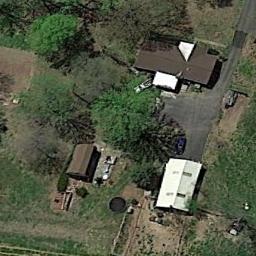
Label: sparse_residential